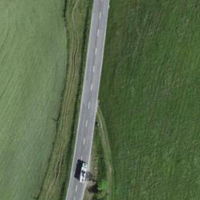
EUNIS habitat code: 52
Species observed at this site:
Juglans regia